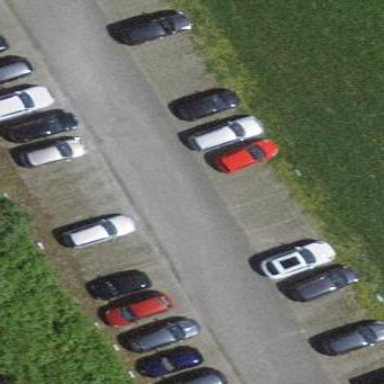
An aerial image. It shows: Parking area with surface.